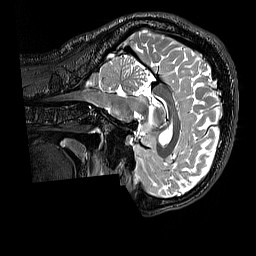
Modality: T2w
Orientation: sagittal
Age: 28
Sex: male
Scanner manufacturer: siemens
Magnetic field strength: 3 T
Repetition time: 3.2 s
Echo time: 0.728 s